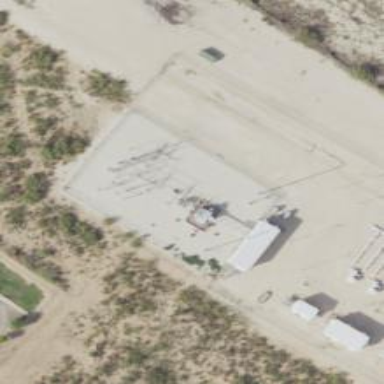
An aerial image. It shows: Switch used for power control.